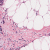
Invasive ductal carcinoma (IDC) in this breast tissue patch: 1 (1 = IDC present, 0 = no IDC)